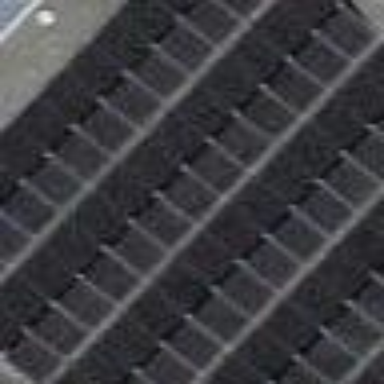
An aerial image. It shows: Solar photovoltaic panel generator.